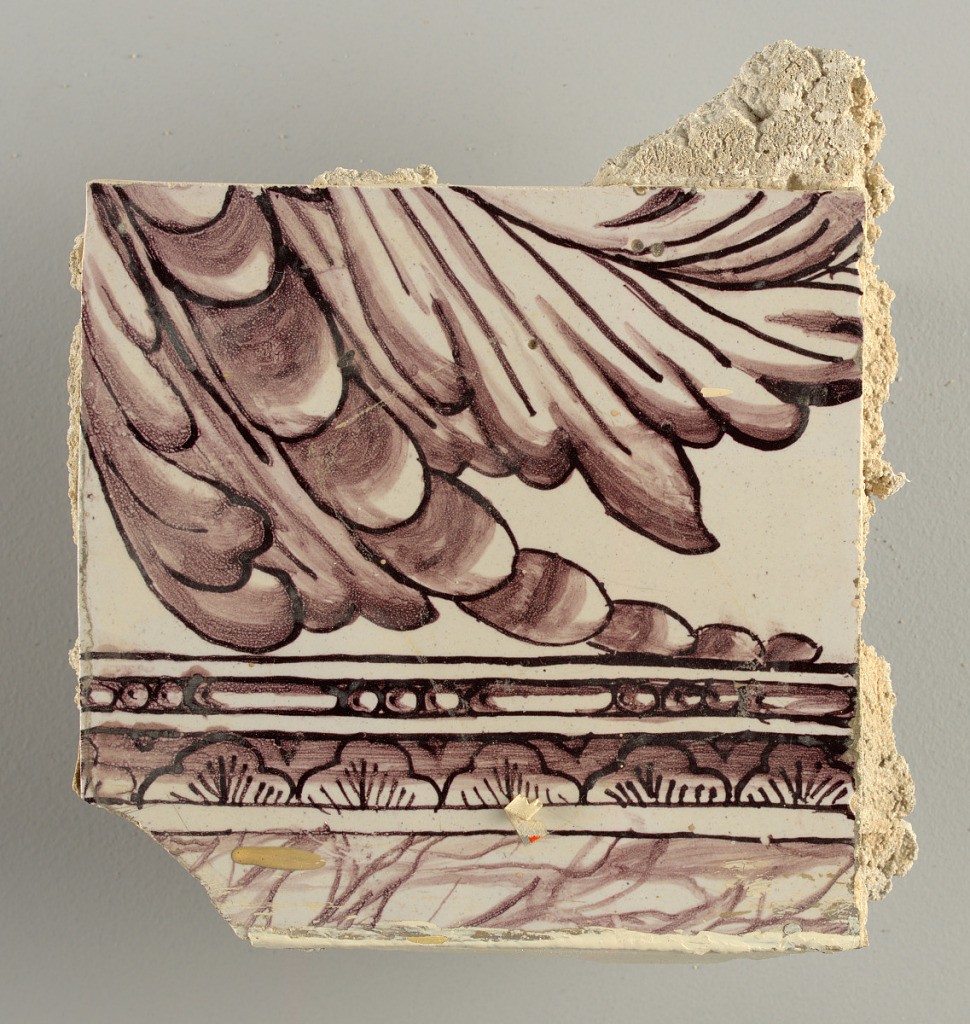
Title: Wall facing
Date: ca. 1725
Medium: tin-glazed earthenware, underglaze
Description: Two vertical rectangles, twenty-three tiles high.  A) Nine tiles wide at top; seven tiles wide at bottom.  B) Ten and one-half tiles wide.

Arabesque design of foliage.  A) with centered figure of Justice under a canopy.  B) with centered urn.